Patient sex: M
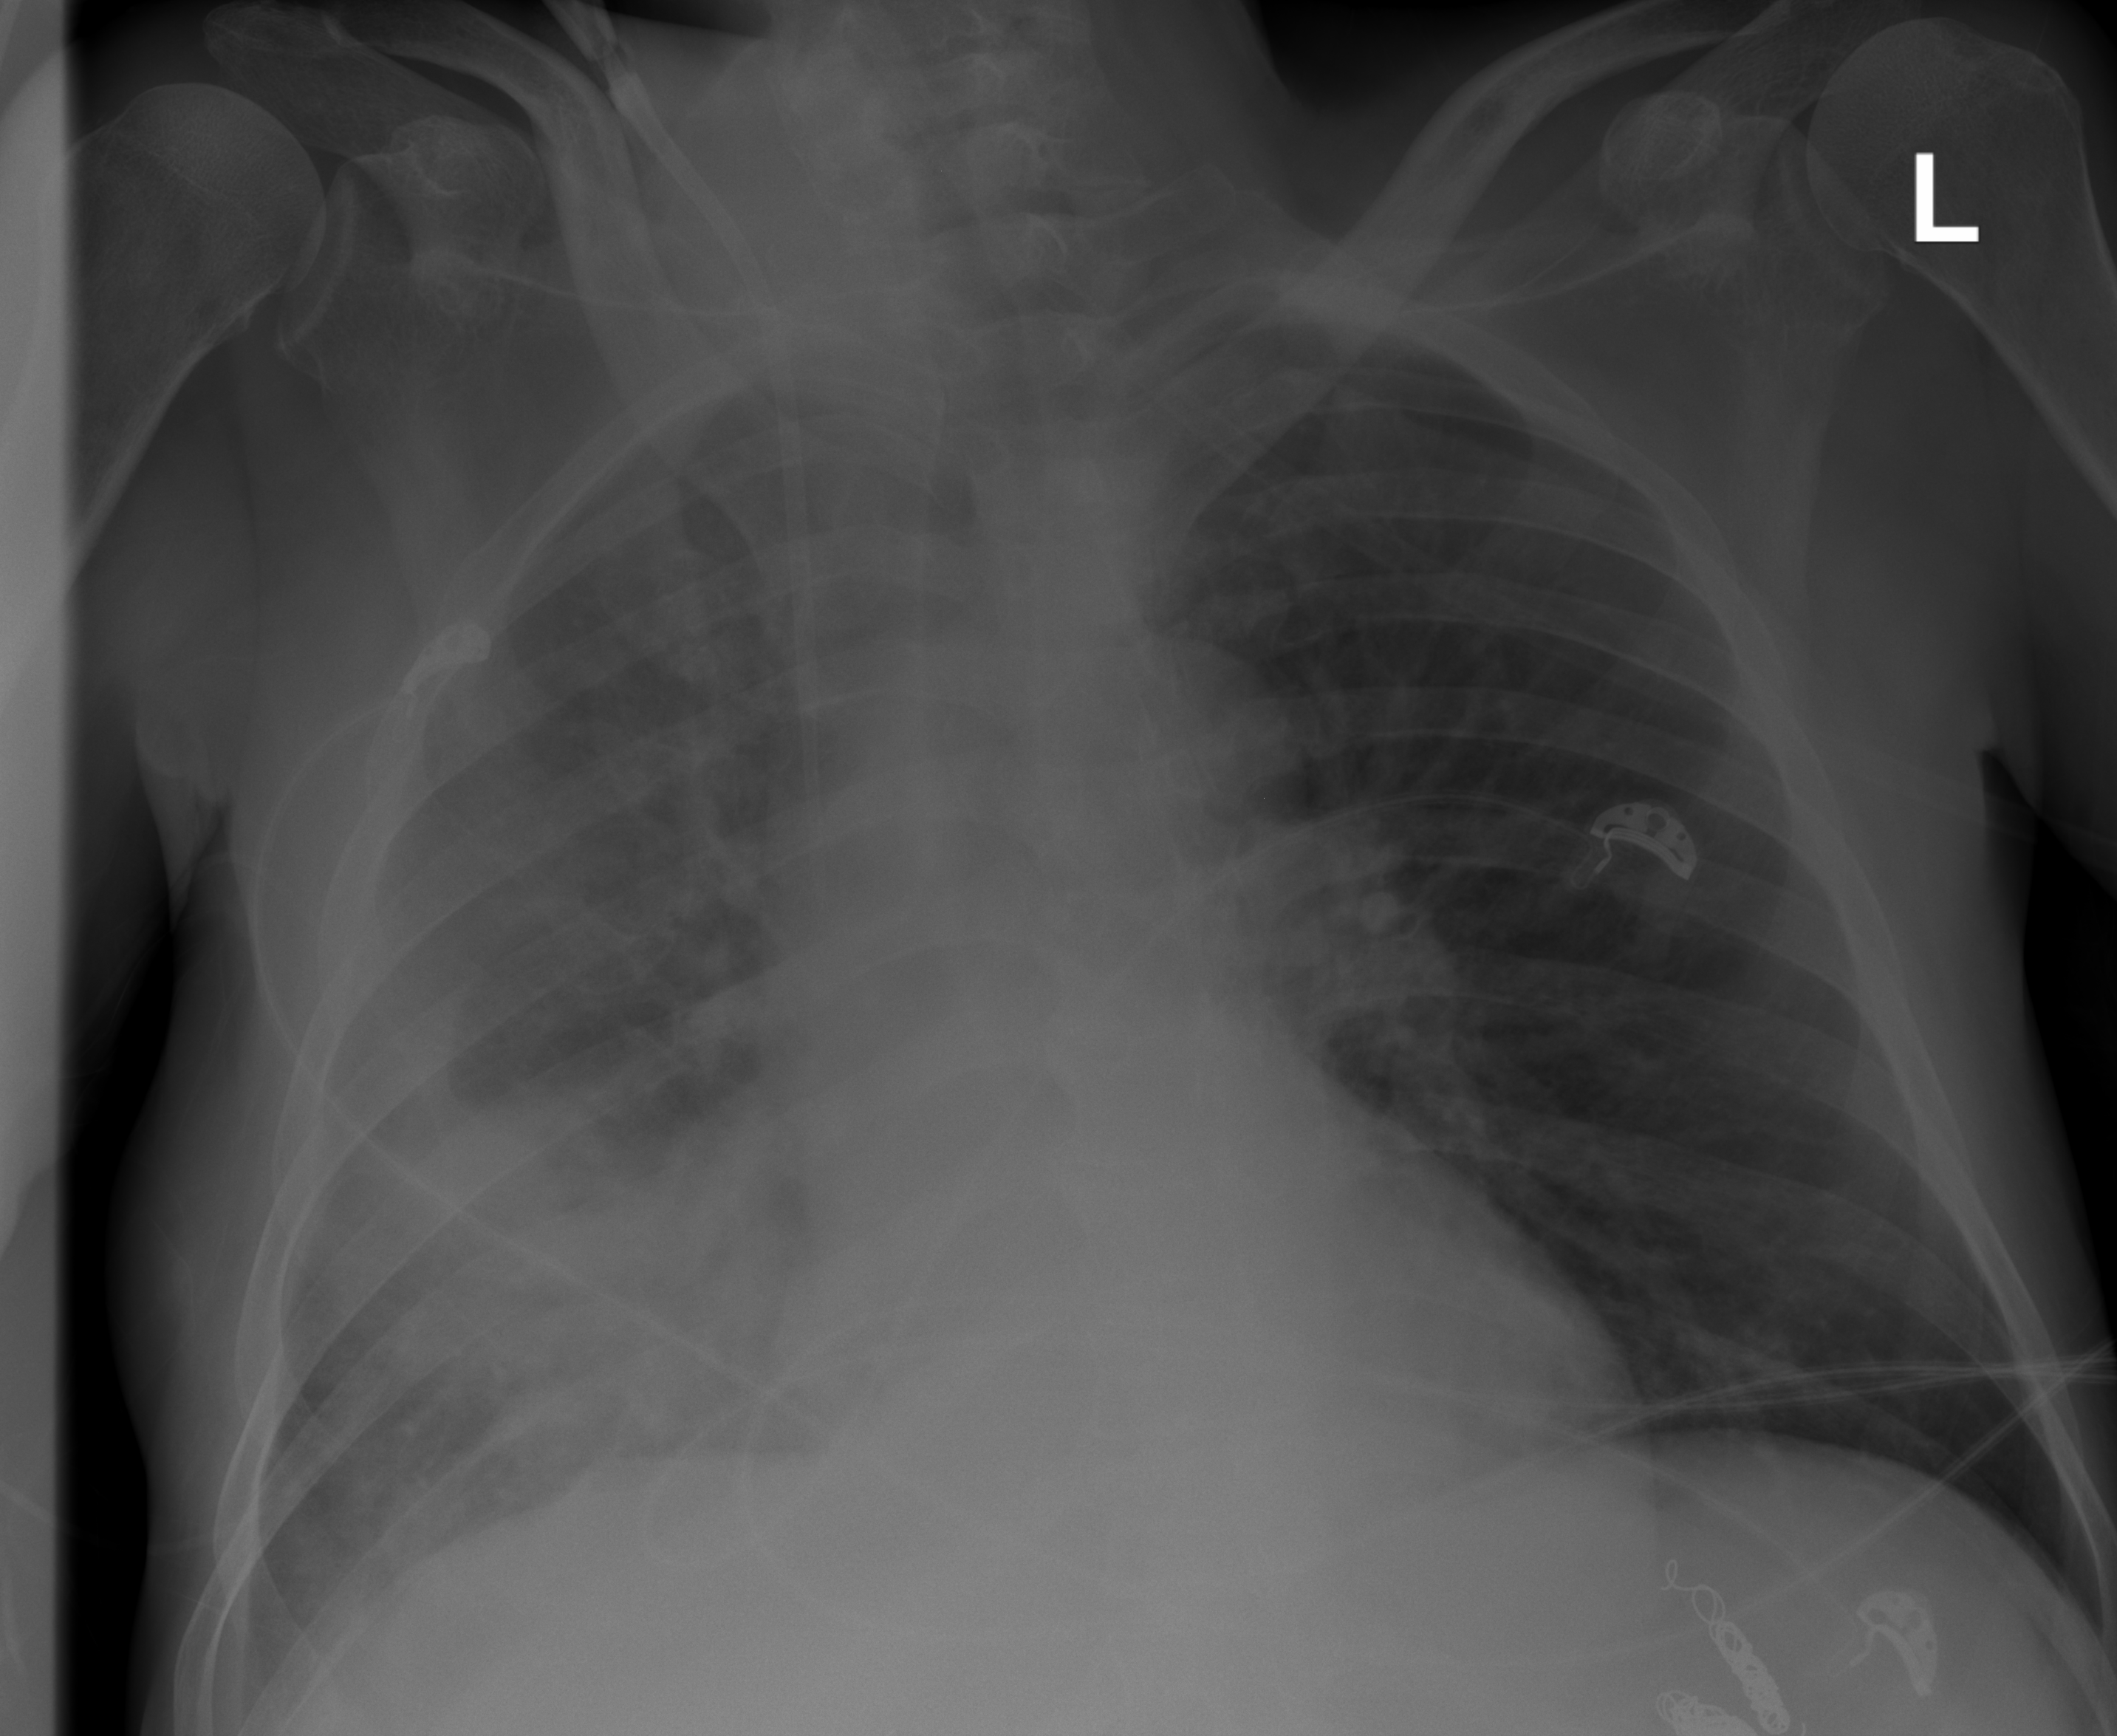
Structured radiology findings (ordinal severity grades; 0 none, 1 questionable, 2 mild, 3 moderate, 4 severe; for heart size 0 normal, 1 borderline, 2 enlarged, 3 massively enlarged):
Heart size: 0
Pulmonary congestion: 0
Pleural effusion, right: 2
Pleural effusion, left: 0
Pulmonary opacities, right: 0
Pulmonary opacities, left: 0
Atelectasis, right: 2
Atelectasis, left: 0